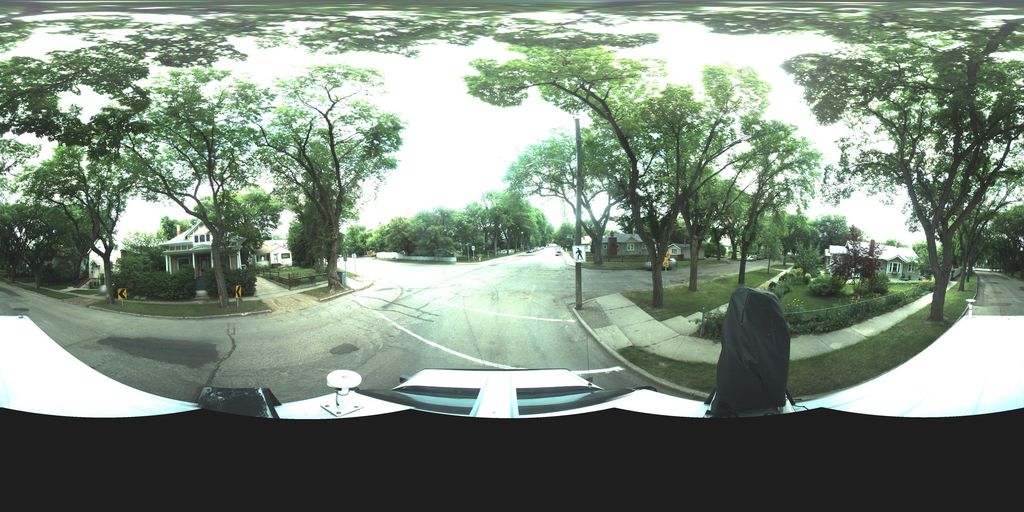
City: saskatoon